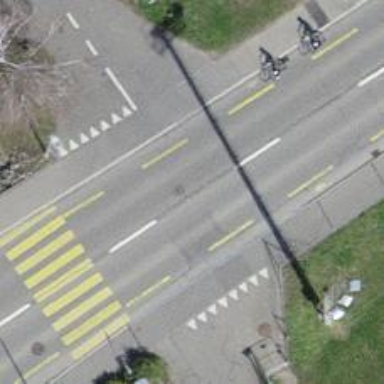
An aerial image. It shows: Primary road with asphalt surface and designated cycle lane.